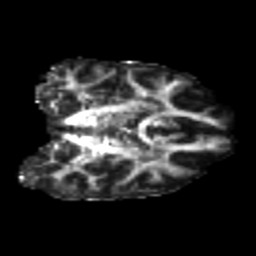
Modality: FA
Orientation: coronal
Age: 25
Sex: female
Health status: healthy
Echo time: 0.074 s